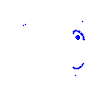
Particle: electron